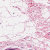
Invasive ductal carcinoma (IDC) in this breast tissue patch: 0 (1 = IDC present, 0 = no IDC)